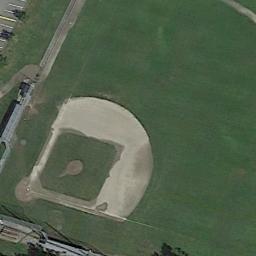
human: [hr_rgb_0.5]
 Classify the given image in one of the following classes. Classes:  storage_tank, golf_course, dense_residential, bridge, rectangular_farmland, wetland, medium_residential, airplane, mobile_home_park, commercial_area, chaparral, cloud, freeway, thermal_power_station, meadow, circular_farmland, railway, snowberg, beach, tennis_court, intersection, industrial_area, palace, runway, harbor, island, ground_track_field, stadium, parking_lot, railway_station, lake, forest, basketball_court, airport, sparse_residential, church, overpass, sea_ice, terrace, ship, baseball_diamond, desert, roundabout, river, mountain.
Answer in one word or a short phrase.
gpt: baseball_diamond